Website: apple
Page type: order-returns
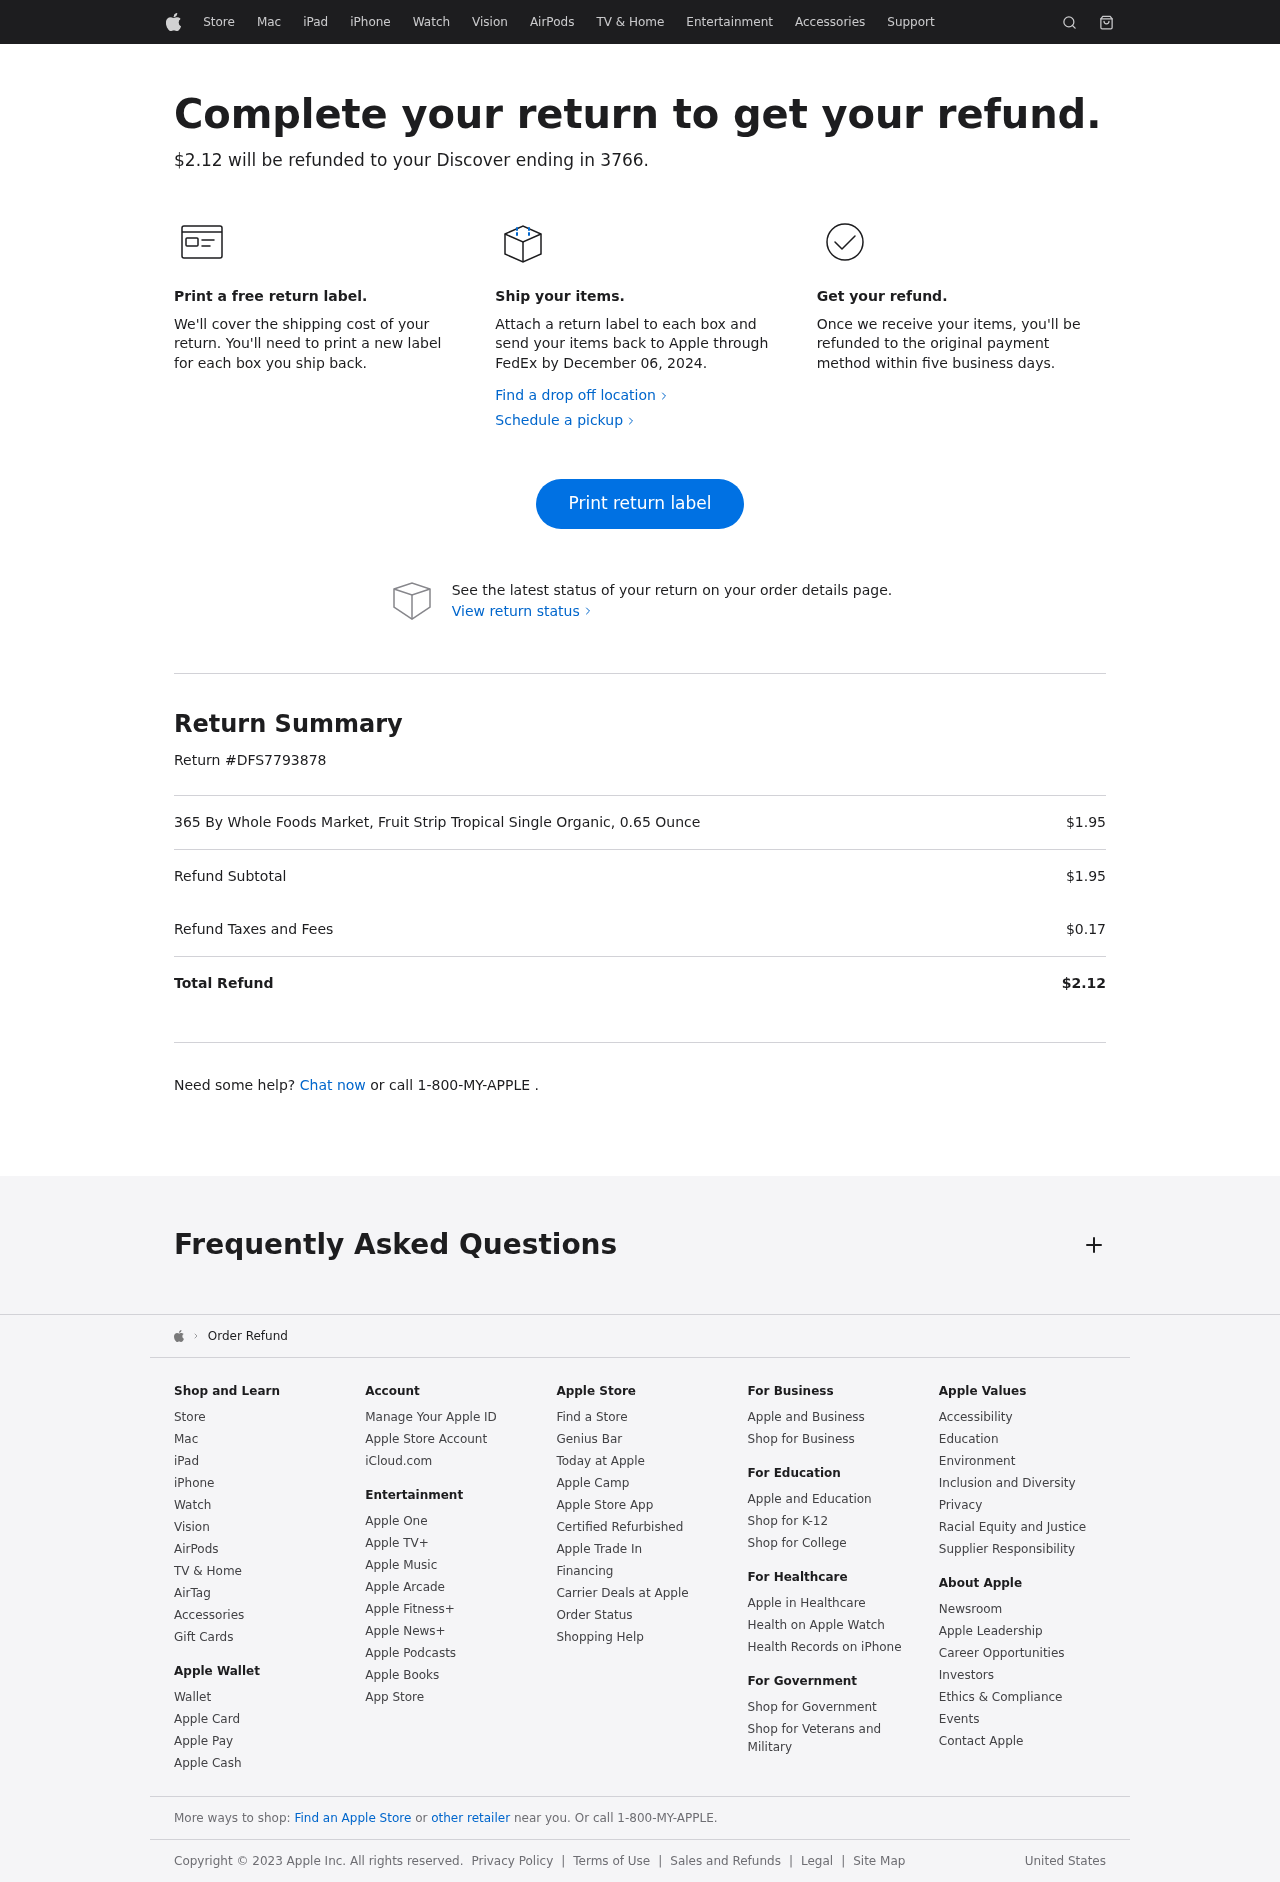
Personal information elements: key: PII_CARD_LAST4
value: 3766
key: PII_CARD_TYPE
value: Discover
Product elements: key: PRODUCT1_NAME
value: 365 By Whole Foods Market, Fruit Strip Tropical Single Organic, 0.65 Ounce
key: PRODUCT1_PRICE
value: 1.95
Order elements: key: ORDER_TOTAL
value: $2.12
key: ORDER_RETURN_BY_DATE
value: December 06, 2024
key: ORDER_RETURN_ID
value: DFS7793878
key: ORDER_SUBTOTAL
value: $1.95
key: ORDER_TAX
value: $0.17